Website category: auto
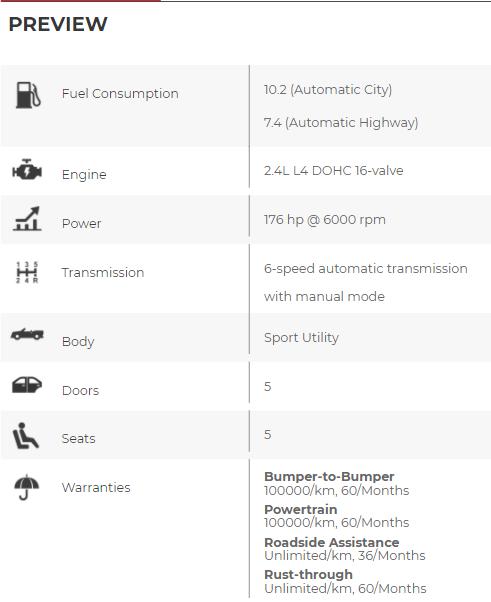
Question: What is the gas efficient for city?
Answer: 10.2 (Automatic City)

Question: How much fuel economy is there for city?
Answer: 10.2 (Automatic City)

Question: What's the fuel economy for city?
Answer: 10.2 (Automatic City)

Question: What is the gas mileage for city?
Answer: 10.2 (Automatic City)

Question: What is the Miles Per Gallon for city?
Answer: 10.2 (Automatic City)

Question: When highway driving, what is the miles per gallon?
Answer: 7.4 (Automatic Highway)

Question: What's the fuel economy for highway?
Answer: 7.4 (Automatic Highway)

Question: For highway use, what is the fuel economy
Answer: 7.4 (Automatic Highway)

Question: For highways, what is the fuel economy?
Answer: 7.4 (Automatic Highway)

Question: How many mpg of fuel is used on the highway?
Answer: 7.4 (Automatic Highway)

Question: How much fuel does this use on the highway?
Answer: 7.4 (Automatic Highway)

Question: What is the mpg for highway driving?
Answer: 7.4 (Automatic Highway)

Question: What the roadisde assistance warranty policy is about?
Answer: Unlimited/km, 36/Months

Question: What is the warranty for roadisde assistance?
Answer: Unlimited/km, 36/Months

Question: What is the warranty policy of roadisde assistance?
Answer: Unlimited/km, 36/Months

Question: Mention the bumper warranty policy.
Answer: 100000/km, 60/Months

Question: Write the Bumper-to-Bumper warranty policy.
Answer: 100000/km, 60/Months

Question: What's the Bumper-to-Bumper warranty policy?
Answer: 100000/km, 60/Months

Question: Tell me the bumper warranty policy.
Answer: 100000/km, 60/Months

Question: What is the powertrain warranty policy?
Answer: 100000/km, 60/Months

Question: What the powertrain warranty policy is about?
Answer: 100000/km, 60/Months

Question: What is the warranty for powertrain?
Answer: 100000/km, 60/Months